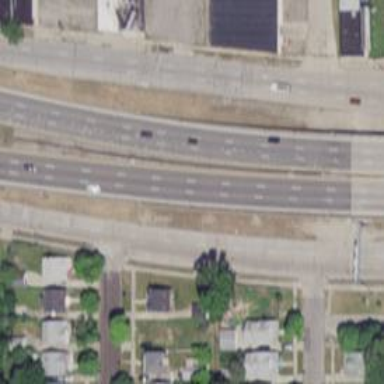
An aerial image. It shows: Trunk highway.